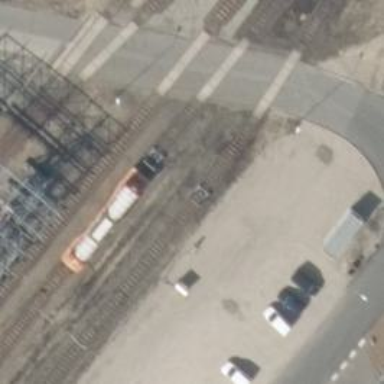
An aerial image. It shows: Railway yard used for servicing trains.